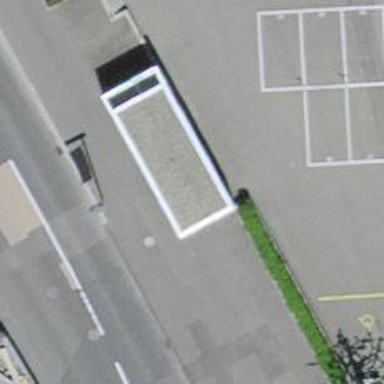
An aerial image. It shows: Road with steps.